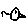
Label: bird